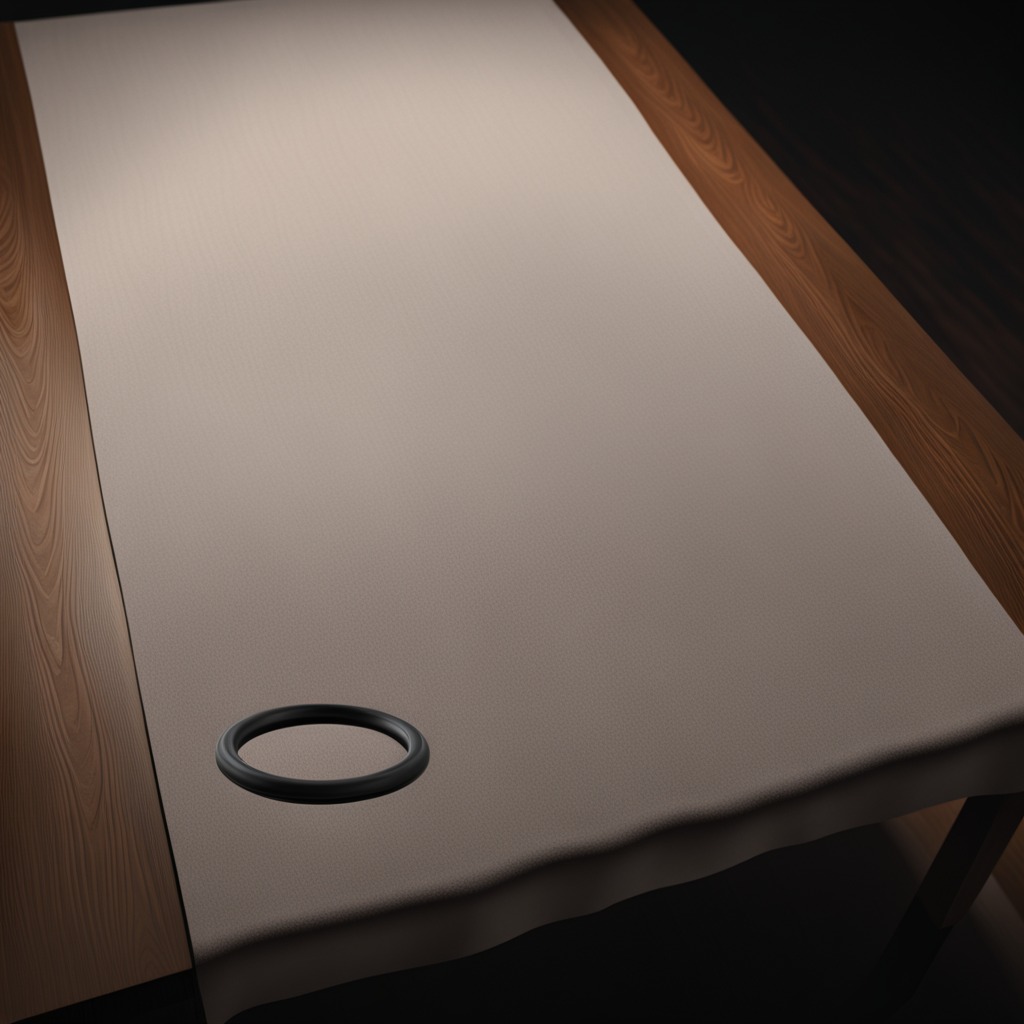
A rubber O-ring lying on a wooden table inside a workshop at night.